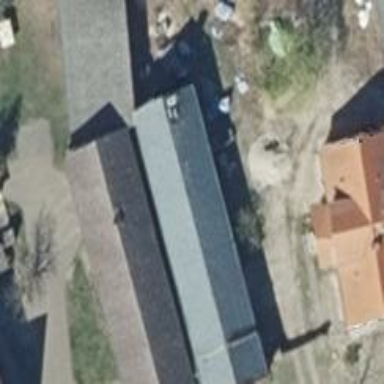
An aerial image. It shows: Farm building with gabled roof oriented along its structure.